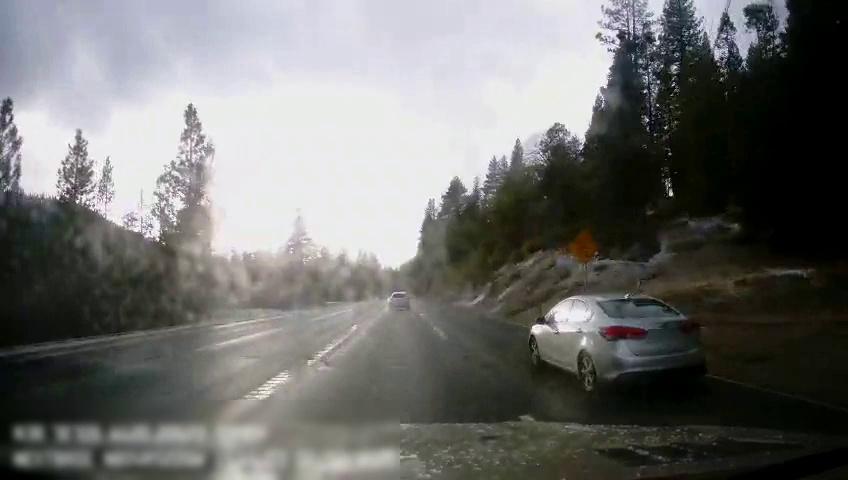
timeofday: Day
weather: Sunny
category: Drivable Space
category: Vehicles | Car
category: Vehicles | SUV
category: Lanes | Current Lane
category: Lanes | Alternate Lane
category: Lanes | Current Lane
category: Lanes | Opposite Lane
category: Lanes | Opposite Lane
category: Lanes | Opposite Lane
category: Traffic | Signs